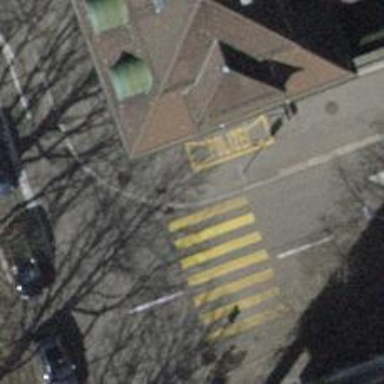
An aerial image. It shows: Kerb serving as barrier.